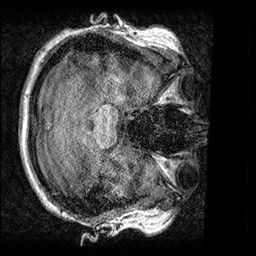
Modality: T1w
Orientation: axial
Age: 30
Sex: male
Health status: healthy
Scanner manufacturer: siemens
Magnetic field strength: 3 T
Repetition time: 2.3 s
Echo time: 0.00303 s